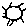
Label: sun